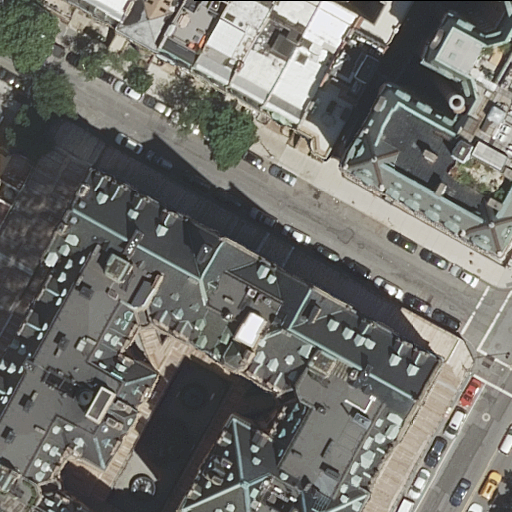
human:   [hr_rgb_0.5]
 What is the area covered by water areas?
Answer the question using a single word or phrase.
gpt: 0m2

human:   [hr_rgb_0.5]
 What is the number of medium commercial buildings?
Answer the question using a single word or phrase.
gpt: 0

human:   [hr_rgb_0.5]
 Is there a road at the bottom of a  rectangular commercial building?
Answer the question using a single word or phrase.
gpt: no

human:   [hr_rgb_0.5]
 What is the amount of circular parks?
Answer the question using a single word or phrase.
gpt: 0

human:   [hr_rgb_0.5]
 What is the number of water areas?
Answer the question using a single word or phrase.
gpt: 0

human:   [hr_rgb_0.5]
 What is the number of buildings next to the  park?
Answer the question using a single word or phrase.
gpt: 10

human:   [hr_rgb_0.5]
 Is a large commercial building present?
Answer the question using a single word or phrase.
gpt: no

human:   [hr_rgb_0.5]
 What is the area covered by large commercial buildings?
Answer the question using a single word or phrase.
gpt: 0m2

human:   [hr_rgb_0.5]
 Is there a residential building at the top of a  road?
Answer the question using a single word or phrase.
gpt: yes

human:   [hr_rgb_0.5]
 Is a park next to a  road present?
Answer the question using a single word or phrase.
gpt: yes

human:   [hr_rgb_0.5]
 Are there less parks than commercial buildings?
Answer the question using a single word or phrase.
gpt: no

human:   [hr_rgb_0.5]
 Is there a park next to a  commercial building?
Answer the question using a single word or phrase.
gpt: no

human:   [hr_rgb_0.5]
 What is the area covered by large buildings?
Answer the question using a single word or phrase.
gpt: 634m2

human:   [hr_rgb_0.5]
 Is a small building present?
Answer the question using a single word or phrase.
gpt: yes

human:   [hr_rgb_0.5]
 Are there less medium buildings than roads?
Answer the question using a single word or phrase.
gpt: no

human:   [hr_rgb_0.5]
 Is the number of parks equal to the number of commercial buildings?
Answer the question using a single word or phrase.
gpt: no

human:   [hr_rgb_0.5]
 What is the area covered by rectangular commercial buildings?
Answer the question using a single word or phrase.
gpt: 0m2

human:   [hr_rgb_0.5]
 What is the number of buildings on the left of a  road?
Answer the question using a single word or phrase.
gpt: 9

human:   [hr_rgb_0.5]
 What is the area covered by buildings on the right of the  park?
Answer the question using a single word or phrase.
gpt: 0m2

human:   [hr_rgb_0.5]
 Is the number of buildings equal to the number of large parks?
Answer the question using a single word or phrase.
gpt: no

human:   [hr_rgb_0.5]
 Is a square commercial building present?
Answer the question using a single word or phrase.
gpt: no

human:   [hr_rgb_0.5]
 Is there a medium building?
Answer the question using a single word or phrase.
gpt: yes

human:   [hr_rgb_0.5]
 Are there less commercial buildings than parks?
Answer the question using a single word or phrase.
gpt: yes

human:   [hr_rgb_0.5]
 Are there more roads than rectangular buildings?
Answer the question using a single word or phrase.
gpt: no

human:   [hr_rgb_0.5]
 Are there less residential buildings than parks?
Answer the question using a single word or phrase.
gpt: no

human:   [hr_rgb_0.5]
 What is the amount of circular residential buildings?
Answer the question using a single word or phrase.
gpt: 0

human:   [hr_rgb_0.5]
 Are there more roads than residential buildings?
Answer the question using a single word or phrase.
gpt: no

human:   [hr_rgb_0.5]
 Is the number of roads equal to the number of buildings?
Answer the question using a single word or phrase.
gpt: no

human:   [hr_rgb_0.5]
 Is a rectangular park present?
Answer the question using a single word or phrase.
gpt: yes

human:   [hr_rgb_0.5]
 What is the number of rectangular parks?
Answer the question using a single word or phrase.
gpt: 1

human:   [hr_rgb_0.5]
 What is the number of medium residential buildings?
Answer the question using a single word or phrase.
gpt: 6

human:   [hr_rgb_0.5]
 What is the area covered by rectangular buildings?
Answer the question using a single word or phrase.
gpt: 1714m2

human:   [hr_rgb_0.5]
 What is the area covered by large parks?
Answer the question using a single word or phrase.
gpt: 10627m2

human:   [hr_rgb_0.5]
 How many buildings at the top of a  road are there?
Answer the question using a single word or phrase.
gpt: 9

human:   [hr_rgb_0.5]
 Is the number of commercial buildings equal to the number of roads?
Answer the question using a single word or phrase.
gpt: no

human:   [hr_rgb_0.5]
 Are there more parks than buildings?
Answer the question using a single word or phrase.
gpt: no